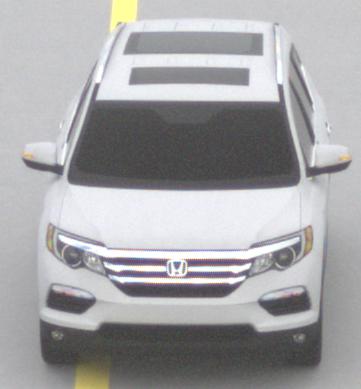
Make: Honda
Model: Pilot
Detailed model: 3
Model produced from: 2015
Model produced until: 2022
Doors: 5
Color: white
Road condition: dry road
Daytime: midday
Contrast: low contrast